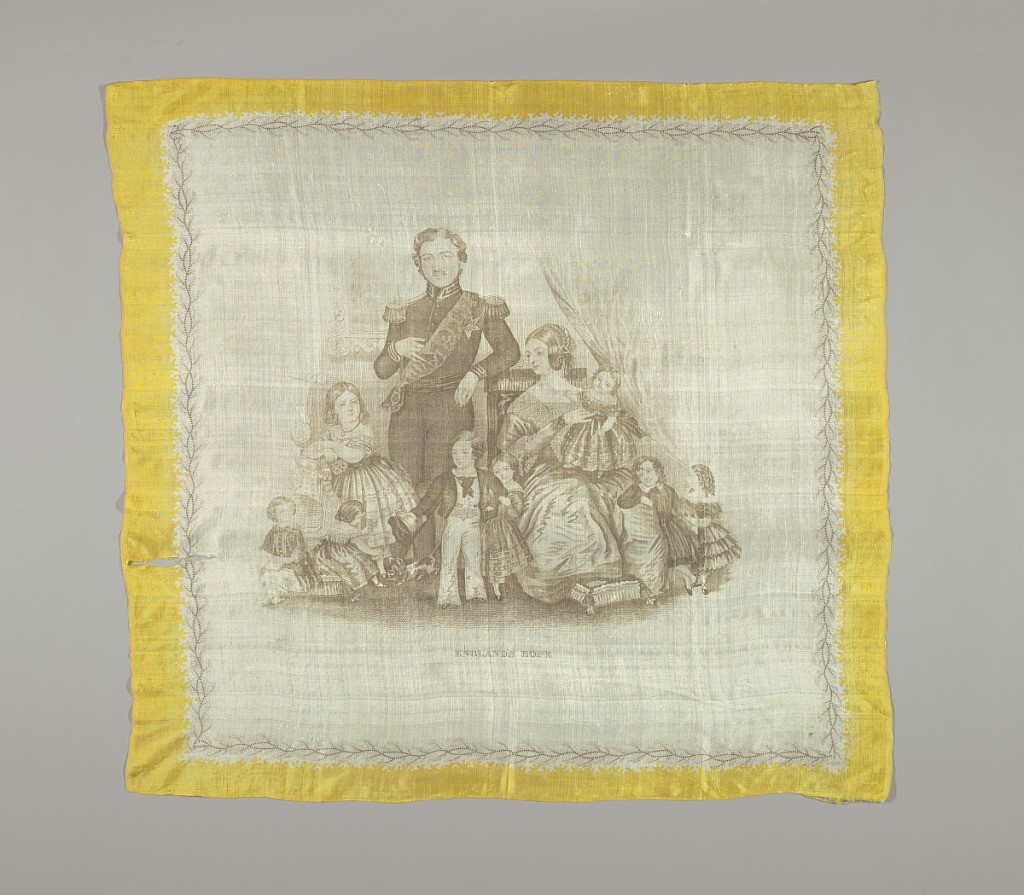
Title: England's Hope
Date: ca. 1855
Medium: silk Technique: printed by engraved plate on plain weave
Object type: Scarf
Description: Silk scarf with a family portrait of Queen Victoria, Prince Albert, and eight of their nine children. Yellow border.